Interaction volume radius: 10 \u00c5
Interaction volume height: 10 \u00c5
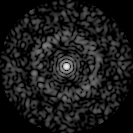
Disorder parameter: 0.8667